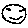
Label: smiley face